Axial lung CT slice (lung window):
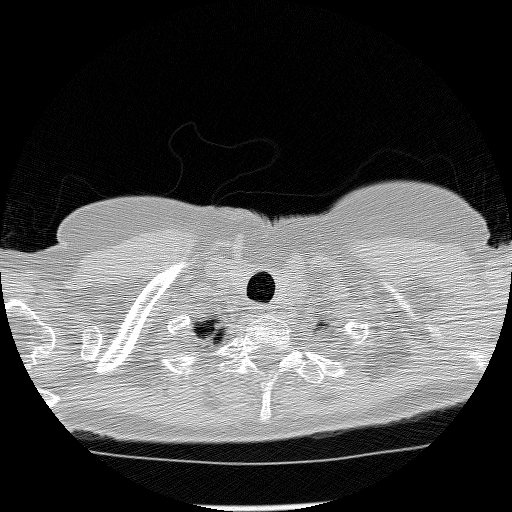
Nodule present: no